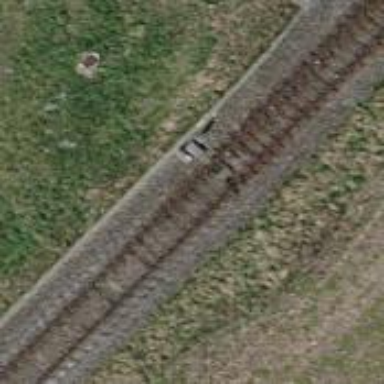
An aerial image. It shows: Railway switch.